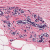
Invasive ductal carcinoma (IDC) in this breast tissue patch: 0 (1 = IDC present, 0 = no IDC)